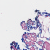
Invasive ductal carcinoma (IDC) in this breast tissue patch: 0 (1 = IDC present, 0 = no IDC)